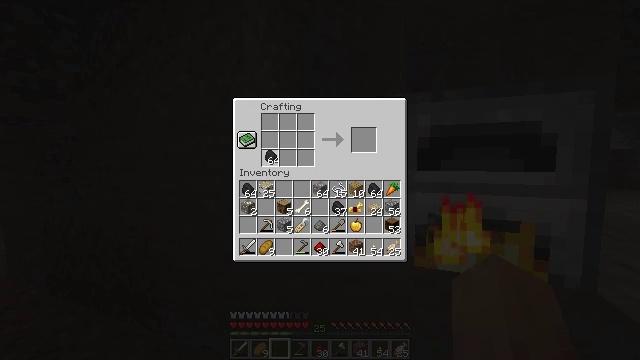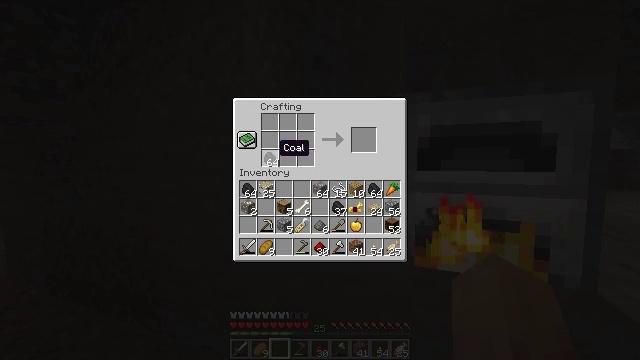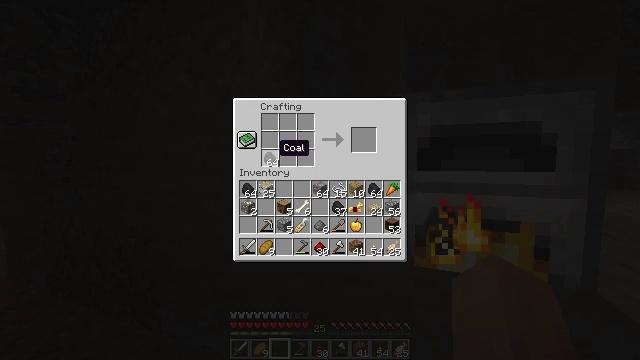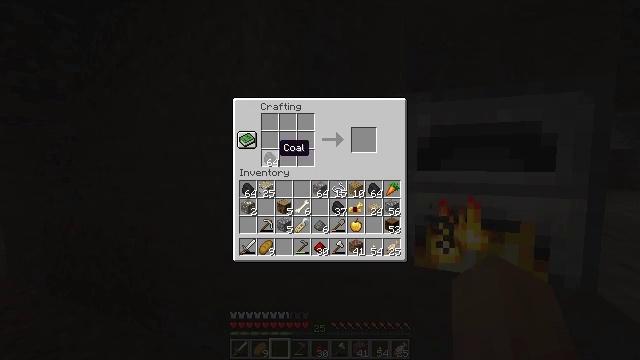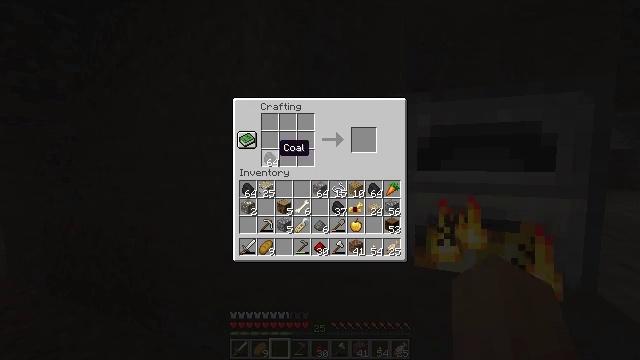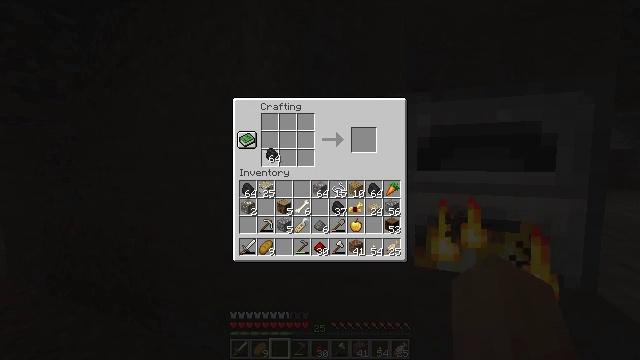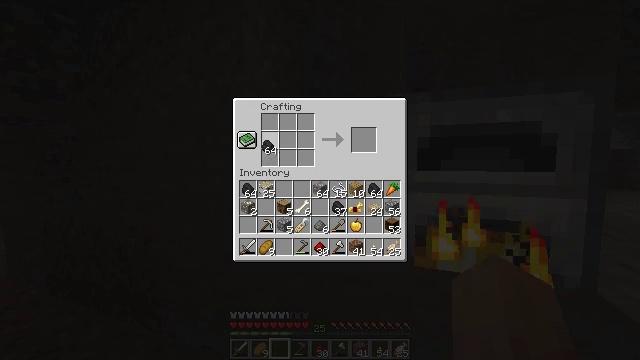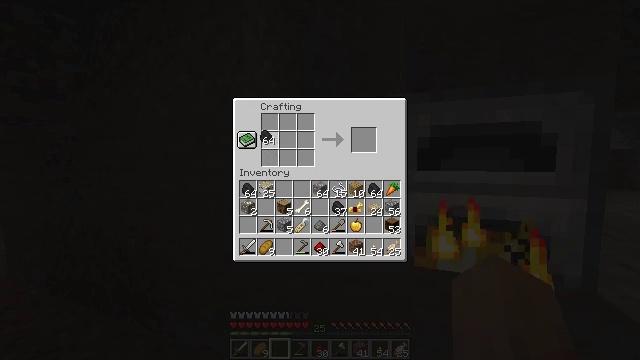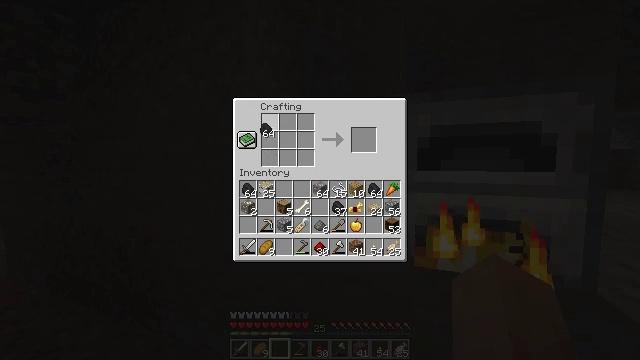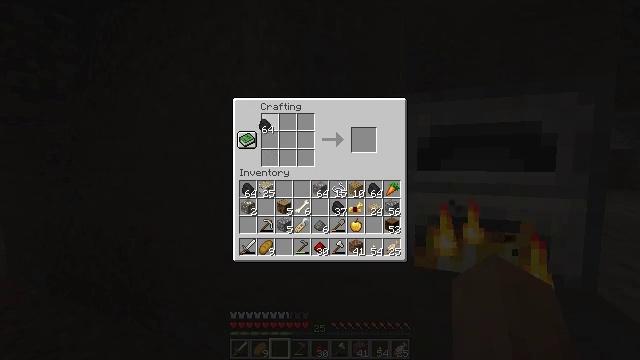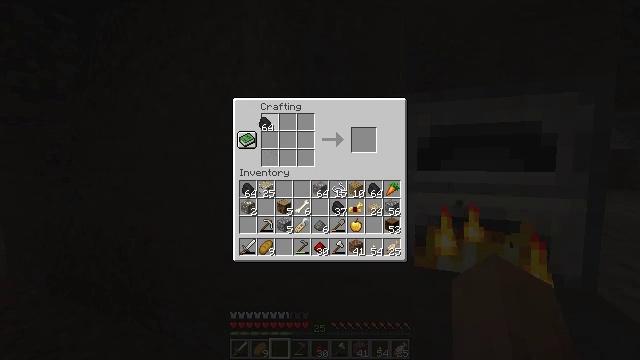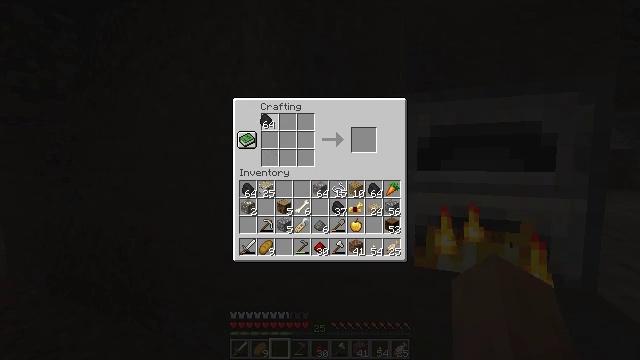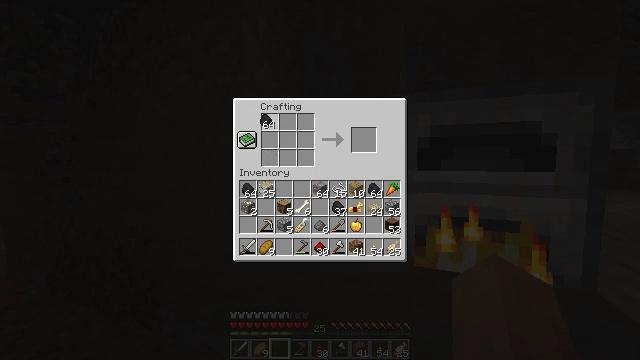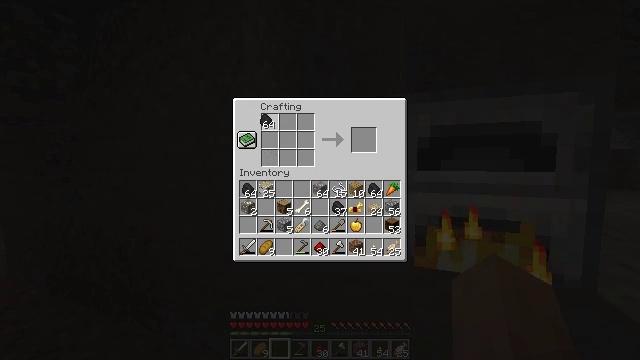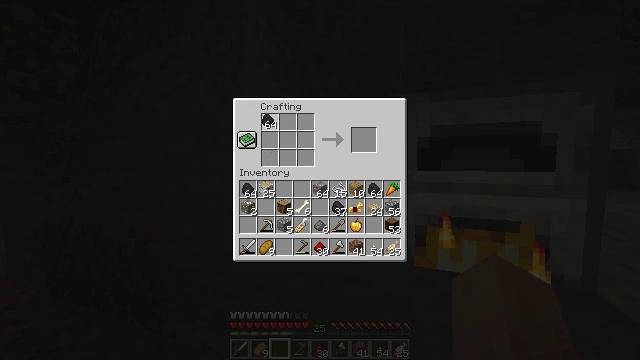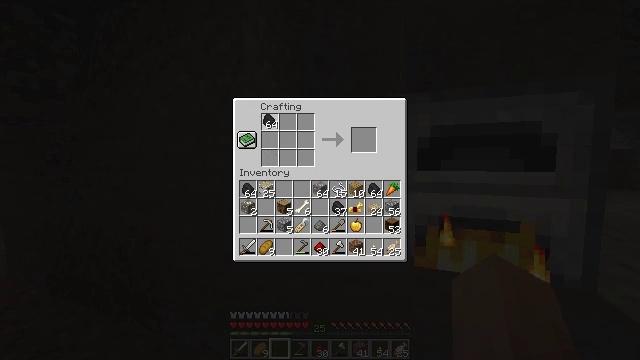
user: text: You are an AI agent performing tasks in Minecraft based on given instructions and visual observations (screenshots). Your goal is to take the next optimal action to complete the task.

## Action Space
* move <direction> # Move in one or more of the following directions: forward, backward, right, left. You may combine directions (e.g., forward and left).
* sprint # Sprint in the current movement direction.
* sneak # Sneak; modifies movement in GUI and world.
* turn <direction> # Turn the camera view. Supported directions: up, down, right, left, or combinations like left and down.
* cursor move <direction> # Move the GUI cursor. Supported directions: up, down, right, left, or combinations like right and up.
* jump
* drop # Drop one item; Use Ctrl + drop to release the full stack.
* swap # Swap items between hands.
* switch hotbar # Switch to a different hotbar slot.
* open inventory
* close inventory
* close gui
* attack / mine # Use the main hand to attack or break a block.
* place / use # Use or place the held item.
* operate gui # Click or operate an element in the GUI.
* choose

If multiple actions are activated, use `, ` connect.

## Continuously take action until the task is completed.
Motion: motion action
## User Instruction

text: Interact with the crafting table to make a coal block.
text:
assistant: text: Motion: no_op
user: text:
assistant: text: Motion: no_op
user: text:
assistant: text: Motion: no_op
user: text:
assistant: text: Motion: no_op
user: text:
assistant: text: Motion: operate gui
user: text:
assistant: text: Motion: cursor move up, operate gui
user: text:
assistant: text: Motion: cursor move up, operate gui
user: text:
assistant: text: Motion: operate gui
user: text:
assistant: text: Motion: operate gui
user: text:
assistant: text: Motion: operate gui
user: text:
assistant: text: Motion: operate gui
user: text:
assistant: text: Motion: operate gui
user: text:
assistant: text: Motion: operate gui
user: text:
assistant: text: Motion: no_op
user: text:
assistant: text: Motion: no_op
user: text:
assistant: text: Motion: no_op
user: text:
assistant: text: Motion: no_op
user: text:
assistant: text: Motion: operate gui
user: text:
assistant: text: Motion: operate gui
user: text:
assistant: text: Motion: operate gui
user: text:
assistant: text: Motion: operate gui
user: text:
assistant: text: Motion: cursor move down, operate gui
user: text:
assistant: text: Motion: operate gui
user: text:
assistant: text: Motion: operate gui
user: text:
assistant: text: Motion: operate gui
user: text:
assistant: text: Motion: operate gui
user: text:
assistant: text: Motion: cursor move right, operate gui
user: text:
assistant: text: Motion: operate gui
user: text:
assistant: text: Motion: operate gui
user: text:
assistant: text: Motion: operate gui